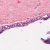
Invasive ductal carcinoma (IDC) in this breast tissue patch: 0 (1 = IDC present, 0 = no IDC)